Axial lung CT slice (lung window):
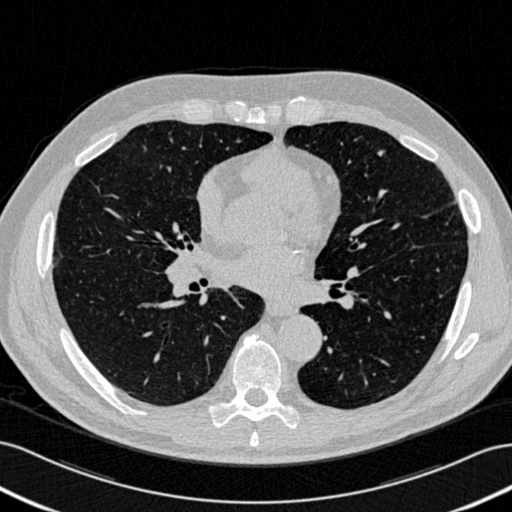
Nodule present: yes
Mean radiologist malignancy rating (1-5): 2